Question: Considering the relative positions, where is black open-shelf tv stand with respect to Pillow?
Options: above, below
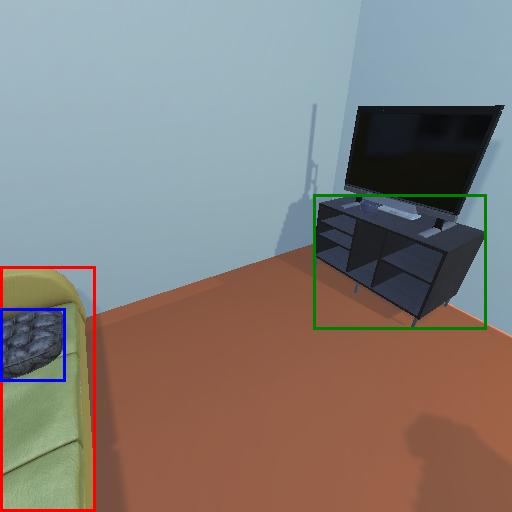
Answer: above